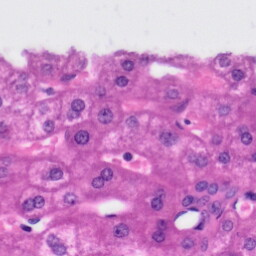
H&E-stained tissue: Liver